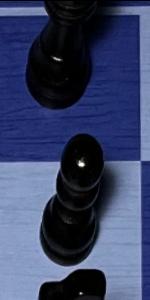
Label: Pawn_Black